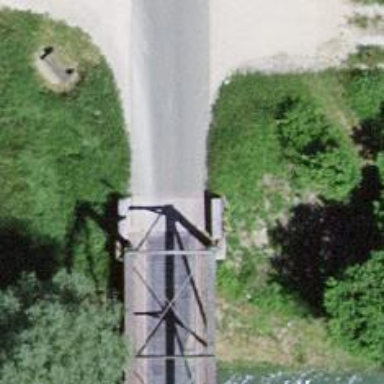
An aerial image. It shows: Unclassified road on metal bridge.